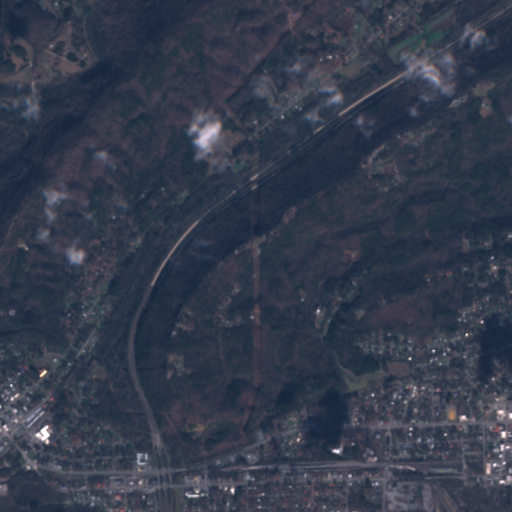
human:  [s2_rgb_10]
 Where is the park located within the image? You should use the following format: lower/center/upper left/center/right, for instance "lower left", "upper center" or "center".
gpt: The park is located in the lower right of the image.
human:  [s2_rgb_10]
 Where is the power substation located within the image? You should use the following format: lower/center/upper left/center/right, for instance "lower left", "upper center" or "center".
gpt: The power substation is located in the lower center of the image.
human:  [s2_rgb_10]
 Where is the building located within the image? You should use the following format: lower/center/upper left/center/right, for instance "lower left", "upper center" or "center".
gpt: The building is located in the lower of the image.
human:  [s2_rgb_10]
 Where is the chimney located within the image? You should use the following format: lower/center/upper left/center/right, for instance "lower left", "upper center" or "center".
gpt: The chimney is located in the lower right of the image.
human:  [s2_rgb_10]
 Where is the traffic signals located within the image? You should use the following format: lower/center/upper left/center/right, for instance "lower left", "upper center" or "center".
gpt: The traffic signals is located in the lower of the image.
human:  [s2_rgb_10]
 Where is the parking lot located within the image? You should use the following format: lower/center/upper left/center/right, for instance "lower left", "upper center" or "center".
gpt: There is no parking lot in the image.